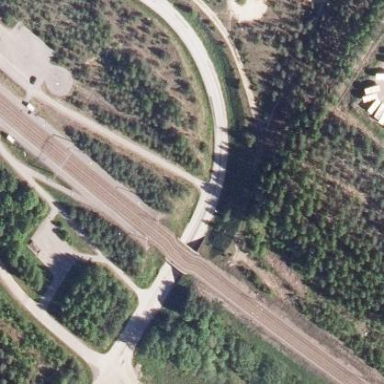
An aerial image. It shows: Asphalt platform for public transport located at railway station.